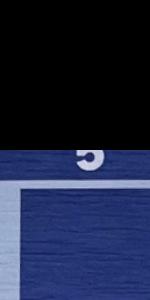
Label: Empty